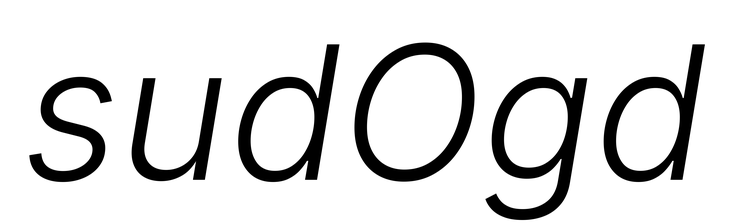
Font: Inter-Italic_Light_Italic